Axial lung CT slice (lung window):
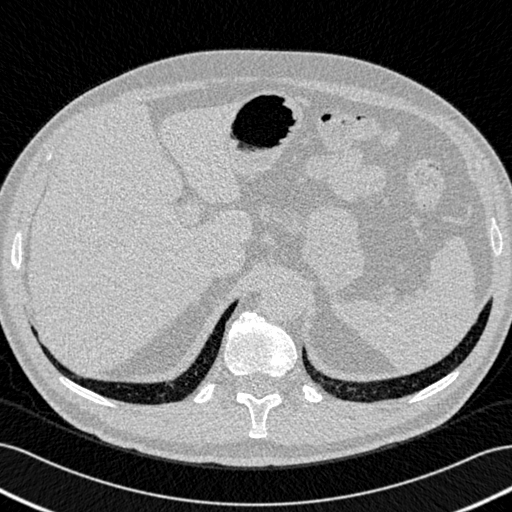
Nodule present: no